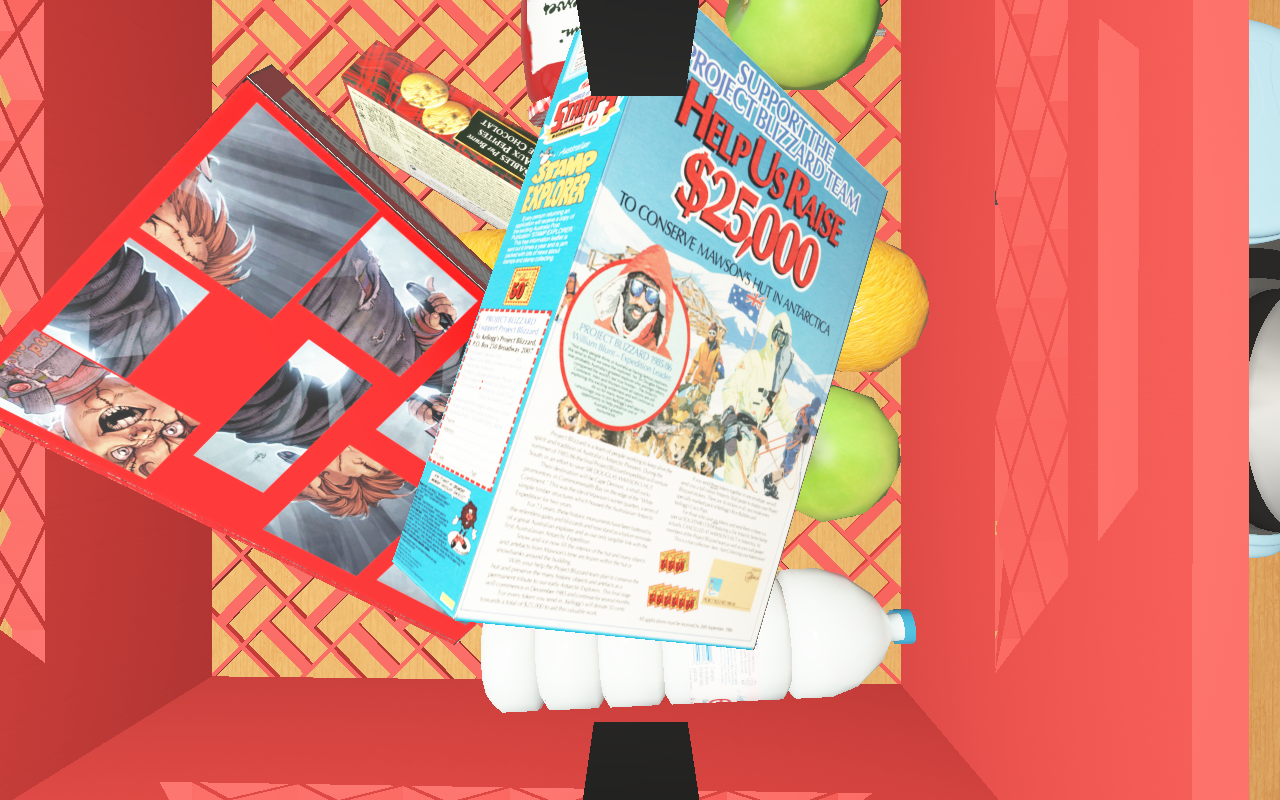
Objects in the scene:
carafe
water bottle
apple
orange
plate
jam jar
cereal box
biscuit box